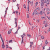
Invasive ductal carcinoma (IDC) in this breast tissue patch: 1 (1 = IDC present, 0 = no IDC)